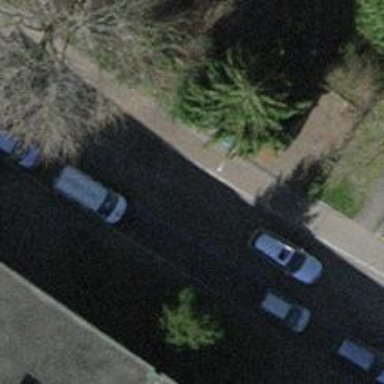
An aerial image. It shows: Parking lane.